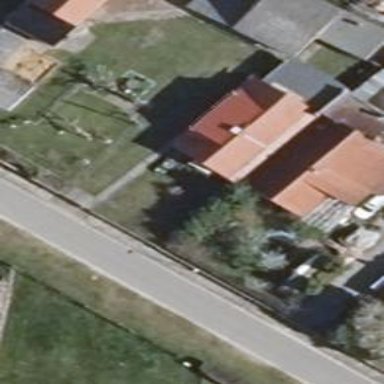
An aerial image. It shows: Residential building.